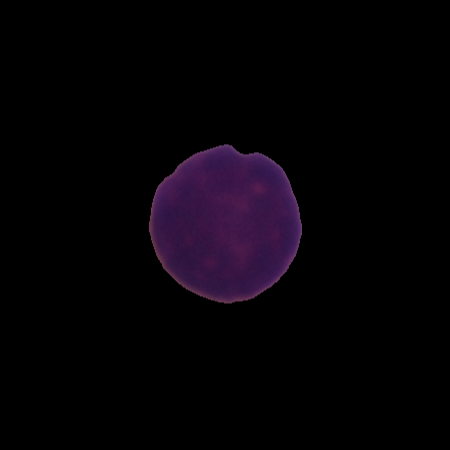
Label: healthy